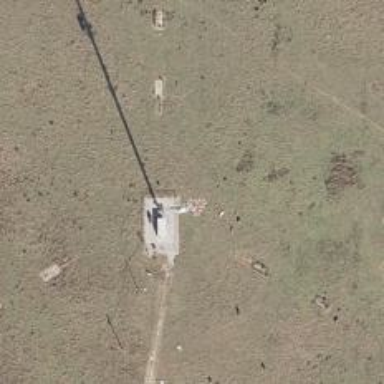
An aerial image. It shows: Communication mast tower.